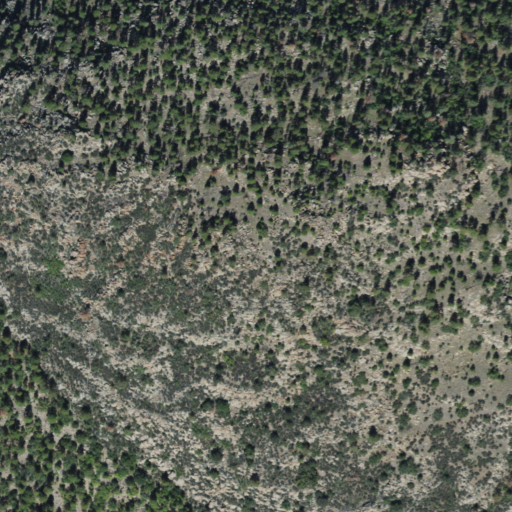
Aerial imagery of mountain in Arizona named Wounded Ranger Knoll containing evergreen forest and shrub